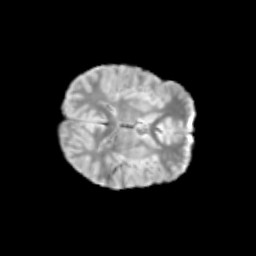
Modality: T2w
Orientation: axial
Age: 11
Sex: male
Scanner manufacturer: siemens
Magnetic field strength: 3 T
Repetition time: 3.8 s
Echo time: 0.07 s